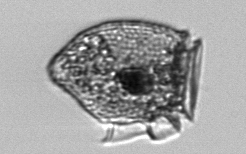
Label: Dinophysis_norvegica